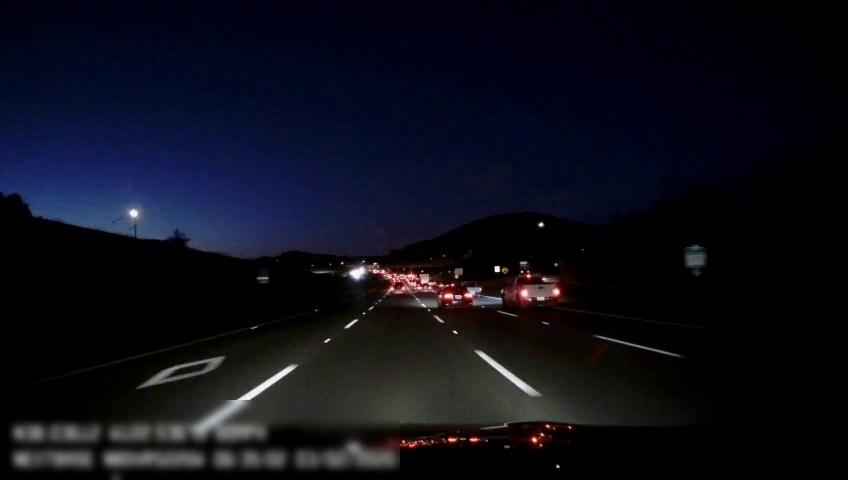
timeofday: Night
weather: Other
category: Drivable Space
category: Vehicles | SUV
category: Vehicles | Car
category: Vehicles | SUV
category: Vehicles | Truck
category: Vehicles | Truck
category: Lanes | Alternate Lane
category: Lanes | Current Lane
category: Lanes | Current Lane
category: Lanes | Alternate Lane
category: Lanes | Alternate Lane